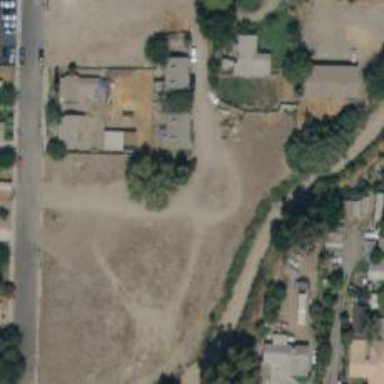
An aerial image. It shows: Alleyway designated as service road.